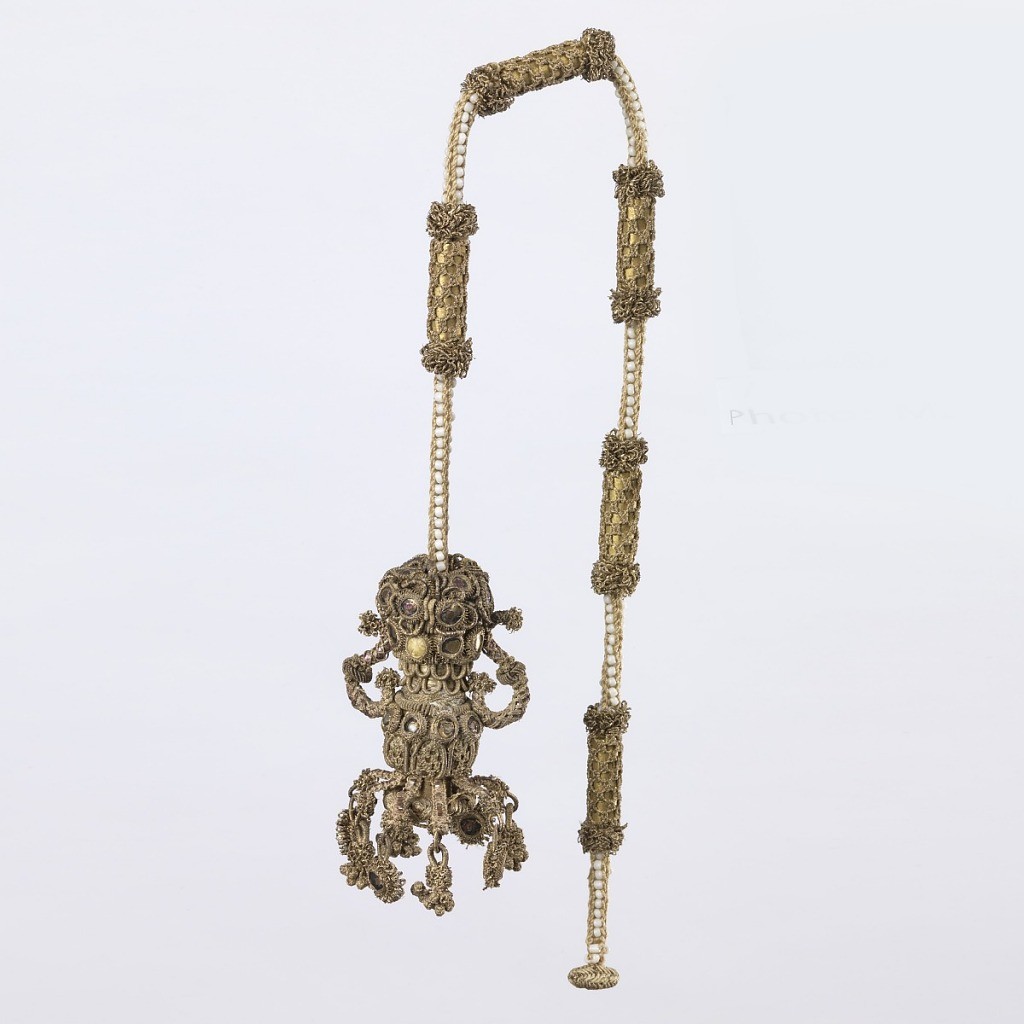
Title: Cord with tassel
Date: late 16th–early 17th century
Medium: metallic thread, porcelain beads, glass stones, silk Technique: braided and knotted
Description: Long cord of alternating beadwork and knotted and braided work, terminating in an urn-shaped tassel heavily studded with glass stones.